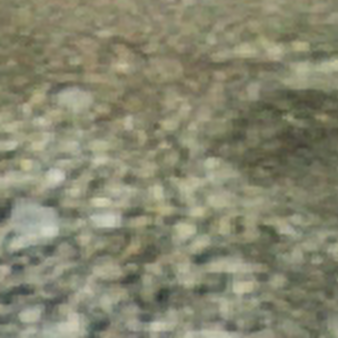
Label: other